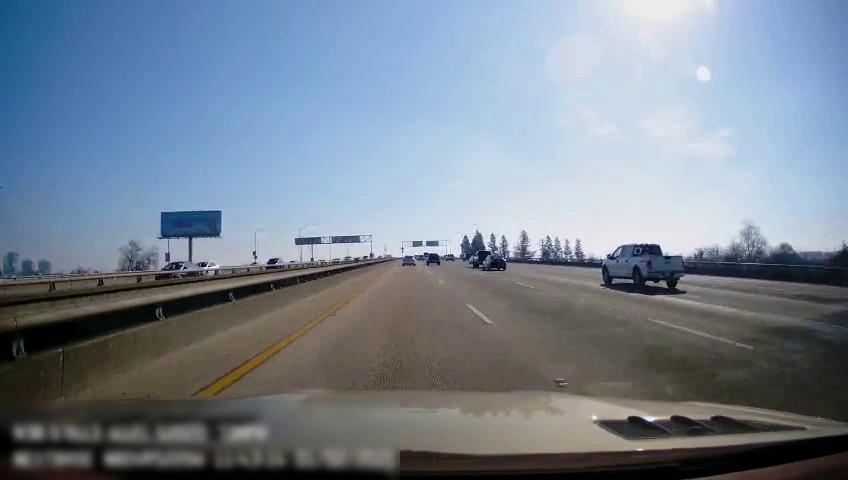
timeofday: Day
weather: Sunny
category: Drivable Space
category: Vehicles | Car
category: Vehicles | Car
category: Vehicles | Car
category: Drivable Space
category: Vehicles | Car
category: Vehicles | Truck
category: Vehicles | Truck
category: Vehicles | Truck
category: Vehicles | Car
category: Lanes | Current Lane
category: Lanes | Current Lane
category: Lanes | Current Lane
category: Lanes | Alternate Lane
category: Traffic | Signs
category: Traffic | Signs
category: Traffic | Signs
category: Traffic | Signs